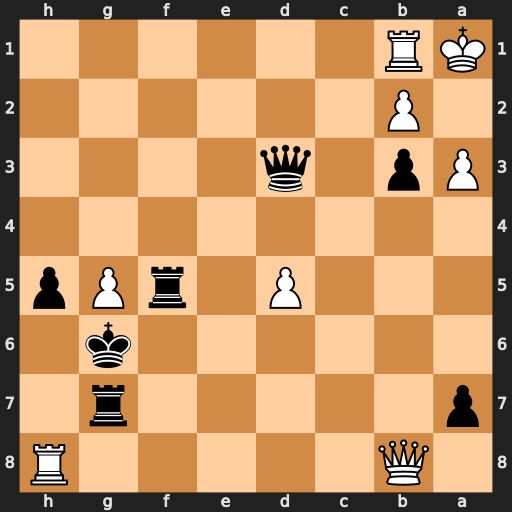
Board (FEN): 1Q5R/p5r1/6k1/3P1rPp/8/Pp1q4/1P6/KR6
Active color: b
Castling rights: -
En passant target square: -
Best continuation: Qxb1+ Kxb1 Rf1#